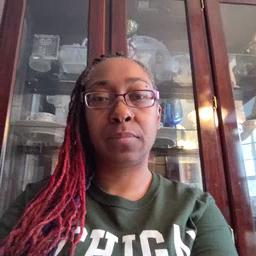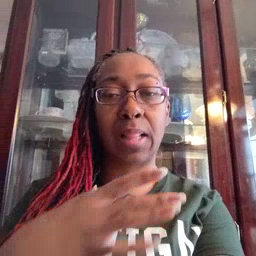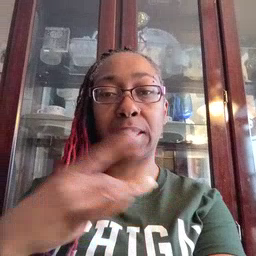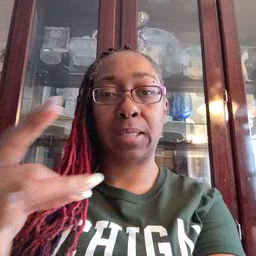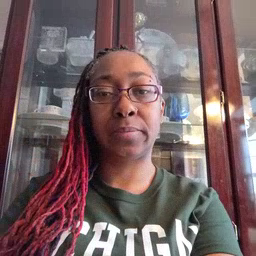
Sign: like